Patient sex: M
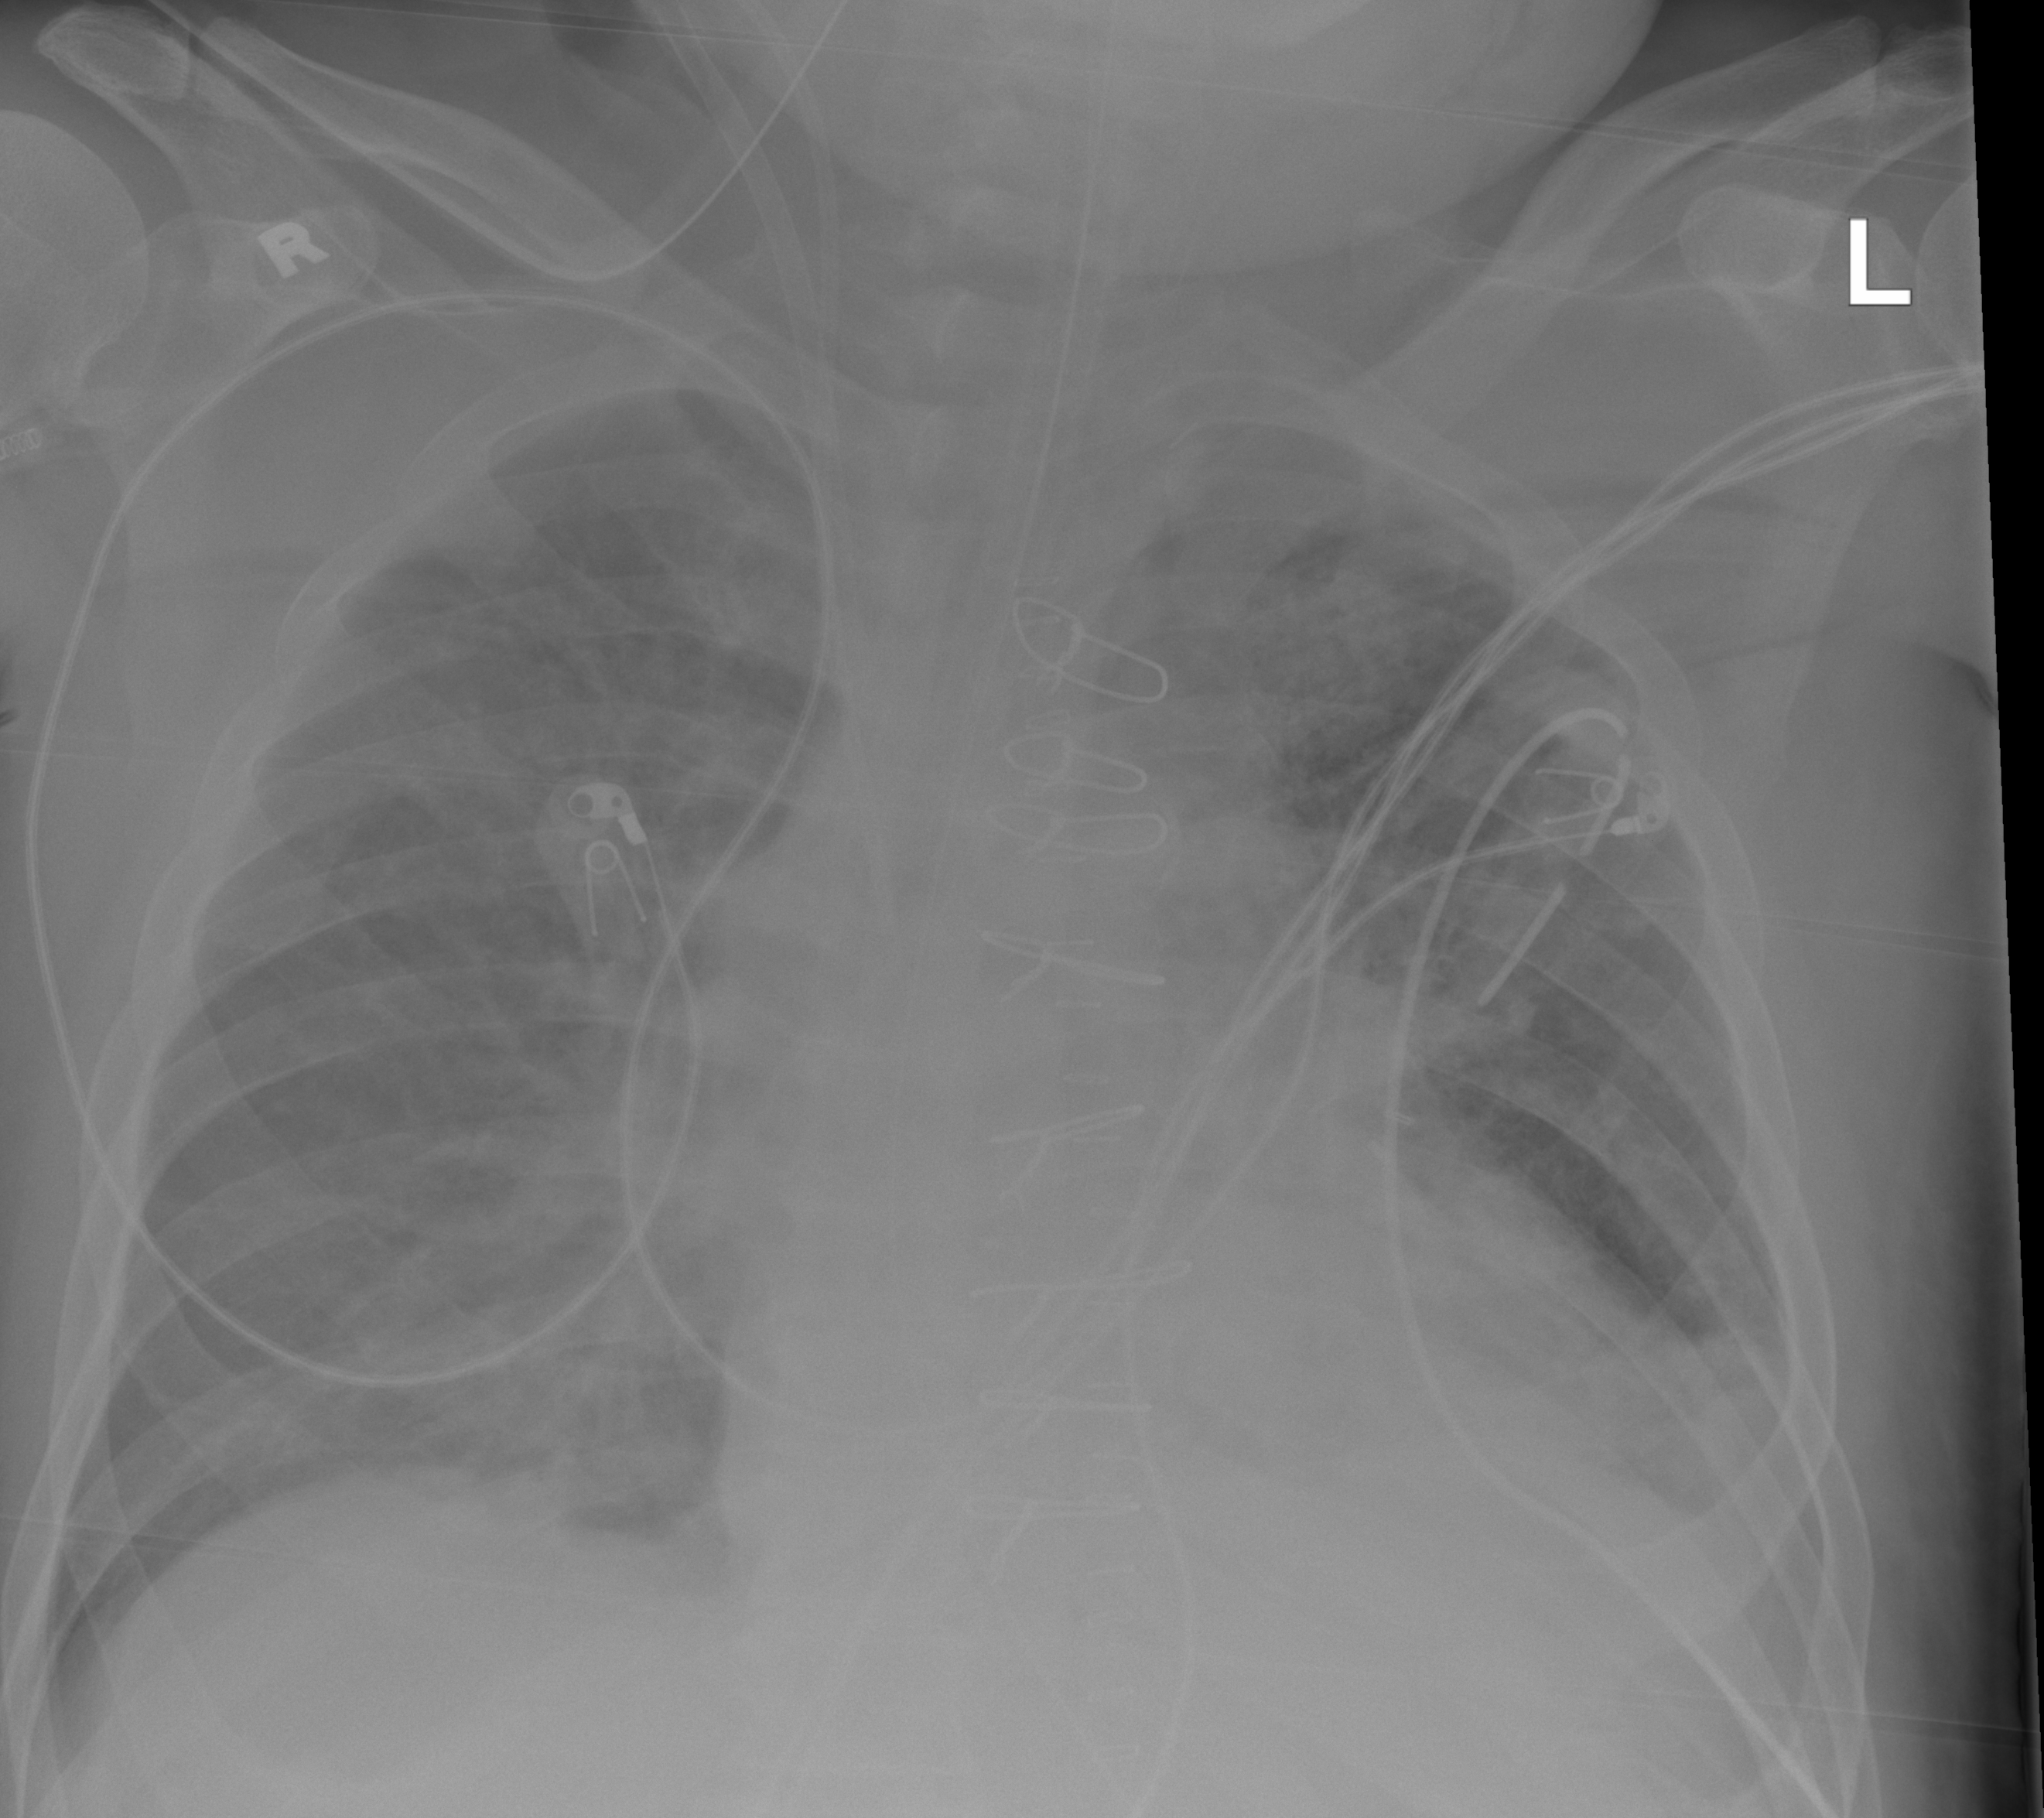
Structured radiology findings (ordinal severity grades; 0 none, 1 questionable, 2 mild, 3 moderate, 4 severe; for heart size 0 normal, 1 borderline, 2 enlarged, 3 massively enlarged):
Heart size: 2
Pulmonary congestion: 2
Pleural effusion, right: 0
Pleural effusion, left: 2
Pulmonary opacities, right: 2
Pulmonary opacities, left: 2
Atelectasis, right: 2
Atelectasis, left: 2